Field crop: maize
Growth stage: 2
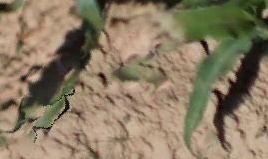
Species: maize